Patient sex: M
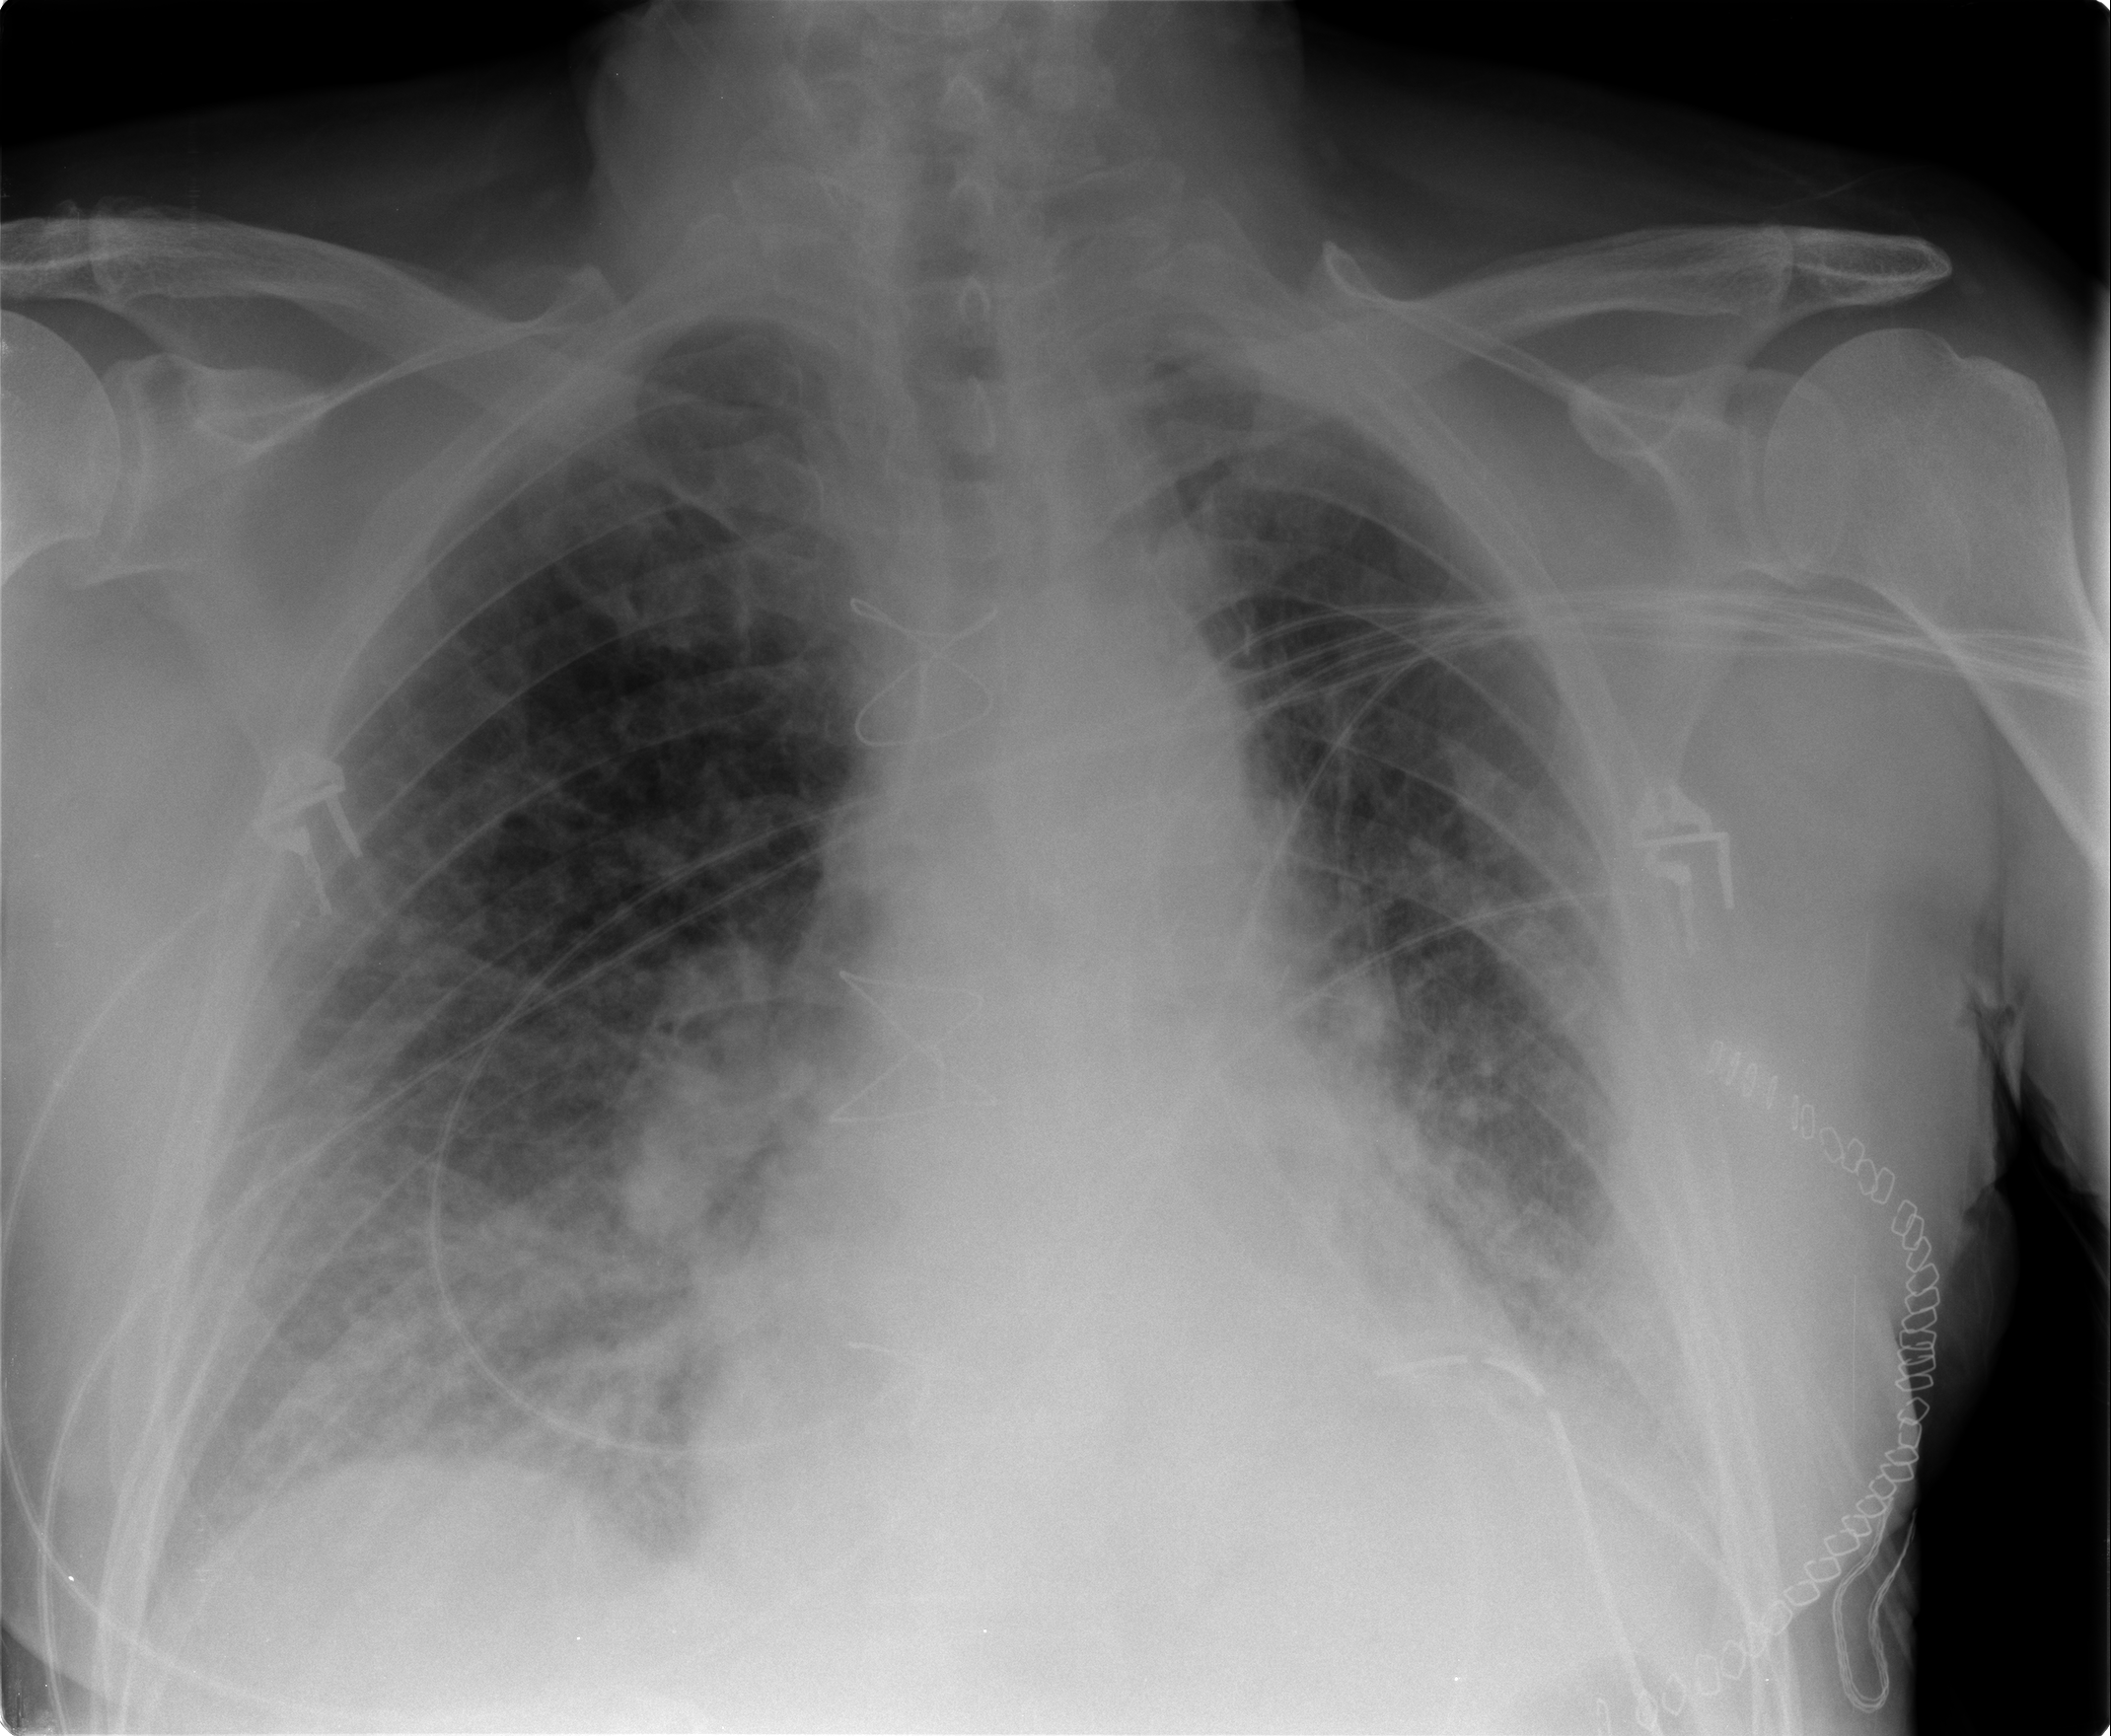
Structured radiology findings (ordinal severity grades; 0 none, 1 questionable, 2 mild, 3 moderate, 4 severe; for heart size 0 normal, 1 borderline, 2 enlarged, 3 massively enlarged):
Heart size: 0
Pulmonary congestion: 1
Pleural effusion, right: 0
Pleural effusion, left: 2
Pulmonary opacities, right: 2
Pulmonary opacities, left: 2
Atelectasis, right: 2
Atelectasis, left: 2